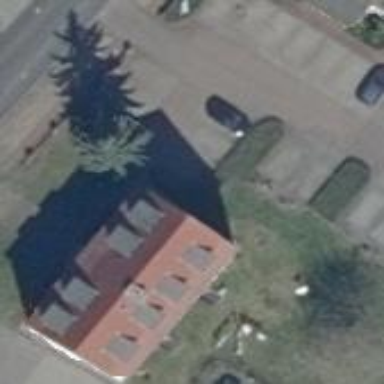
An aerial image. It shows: Image showing building with apartments.